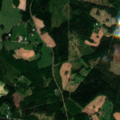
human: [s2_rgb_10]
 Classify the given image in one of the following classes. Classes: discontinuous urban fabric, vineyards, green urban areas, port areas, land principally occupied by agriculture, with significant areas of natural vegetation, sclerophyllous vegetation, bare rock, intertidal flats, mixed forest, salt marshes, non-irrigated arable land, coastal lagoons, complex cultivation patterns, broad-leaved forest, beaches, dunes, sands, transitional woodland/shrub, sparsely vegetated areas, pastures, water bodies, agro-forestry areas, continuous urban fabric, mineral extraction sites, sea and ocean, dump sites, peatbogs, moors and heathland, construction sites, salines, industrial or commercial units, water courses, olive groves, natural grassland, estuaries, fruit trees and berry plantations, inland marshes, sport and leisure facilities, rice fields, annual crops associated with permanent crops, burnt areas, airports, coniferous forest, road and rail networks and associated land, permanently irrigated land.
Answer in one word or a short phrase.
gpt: land principally occupied by agriculture, with significant areas of natural vegetation, mixed forest